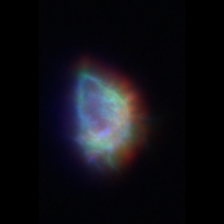
Taxon: Gyrodinium
Group: Dinoflagellates